Question: I want to extract some value using a query, but it beats me everytime: In the picture below i draw my table content.  . All of the information you need, it is in the picture. I want to extract the following values : Test1,Test2,Test3,Test4 - where name = "T1". How can I do that? thx
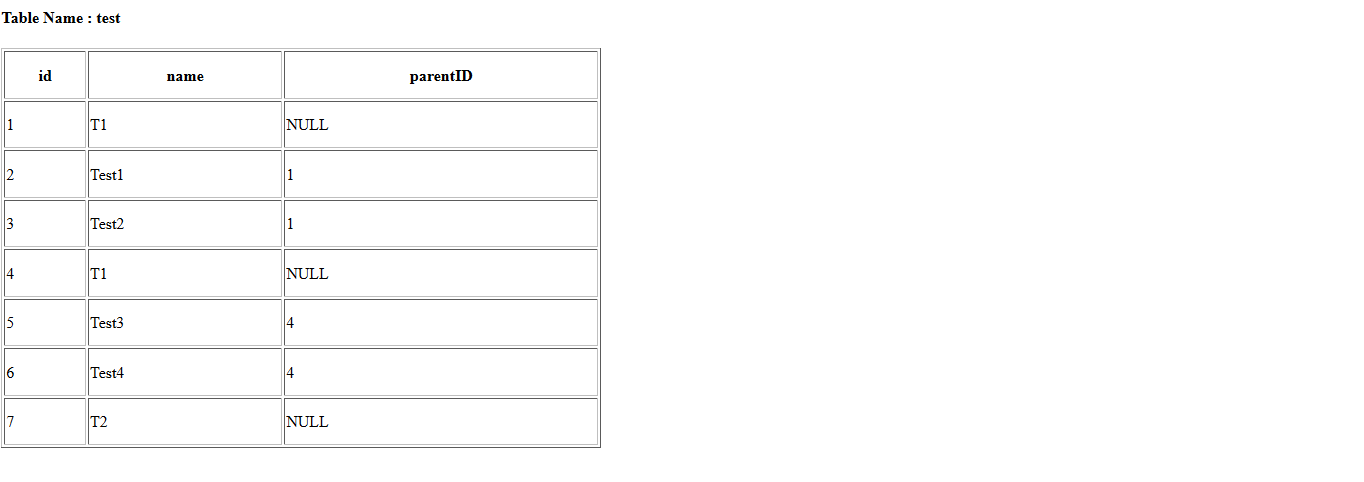
Answer: You need is a <URL>. The query will look like this:
'''
SELECT a.name
FROM test a, test b
WHERE a.parentID = b.id AND b.name="T1";
'''